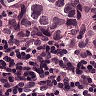
Metastatic tissue present: yes